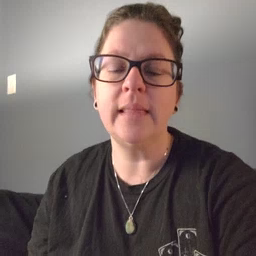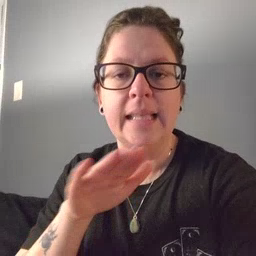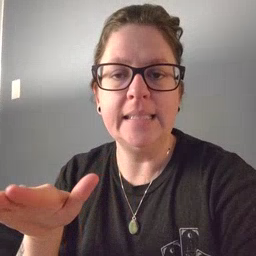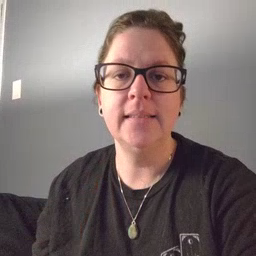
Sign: clean